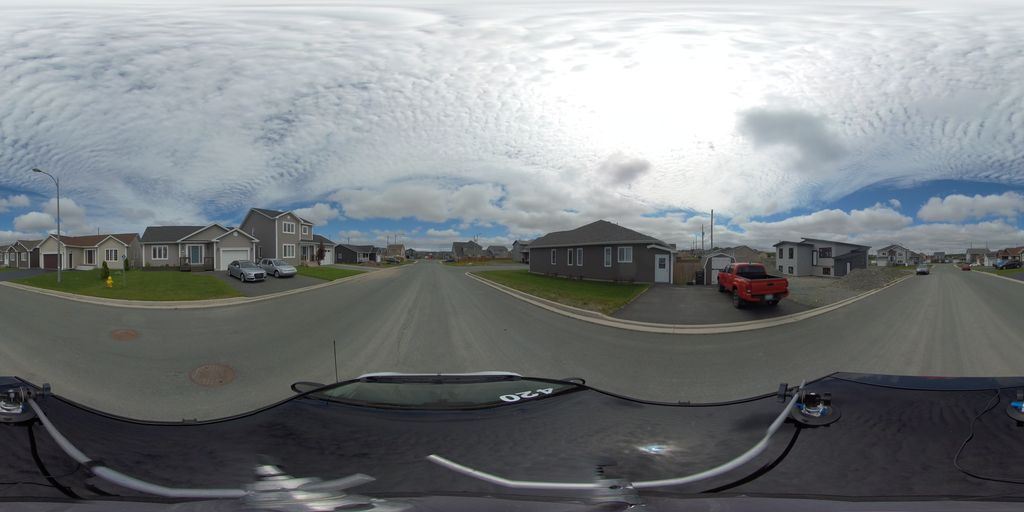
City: st_johns